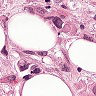
Metastatic tissue present: yes